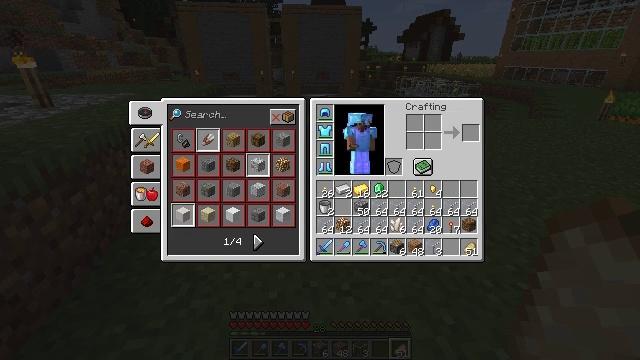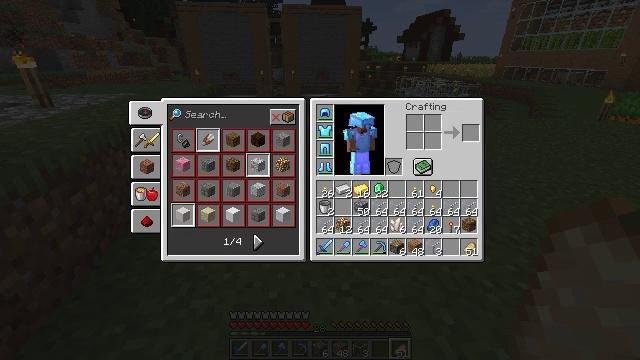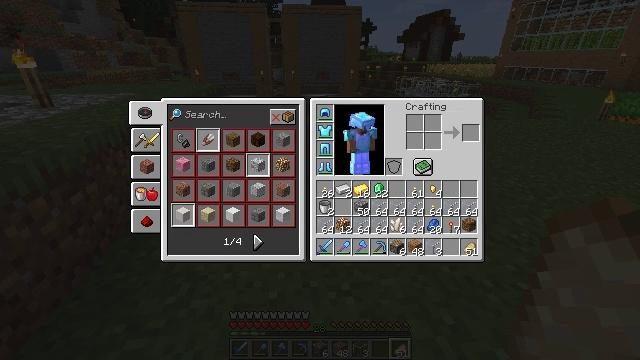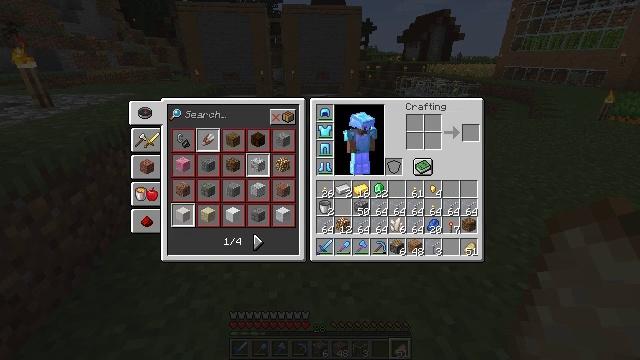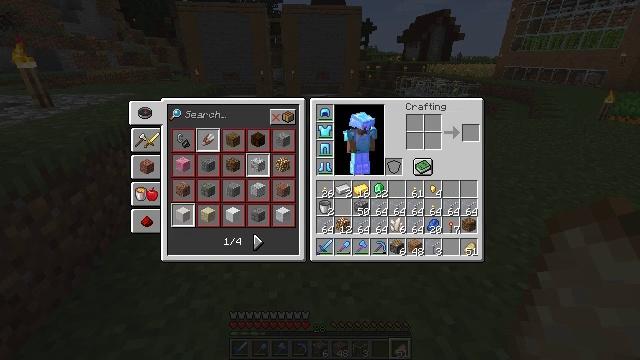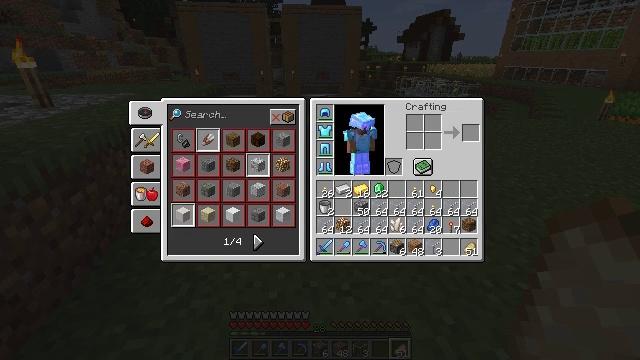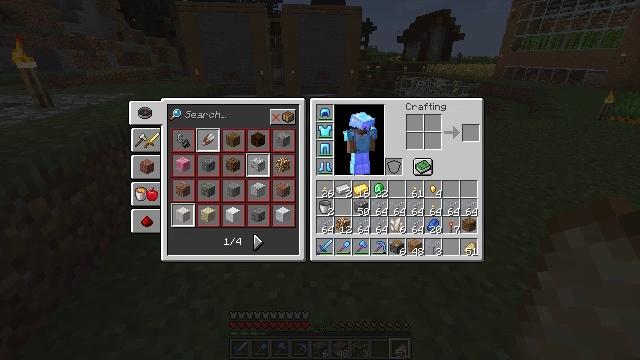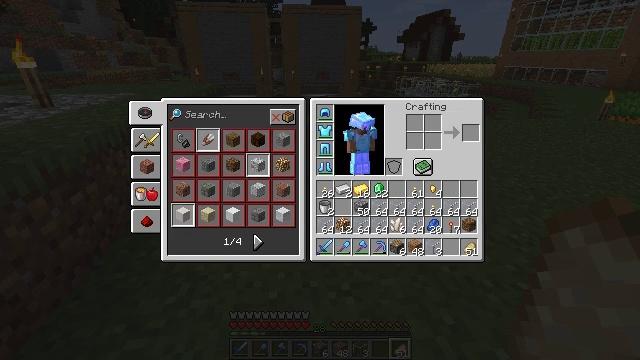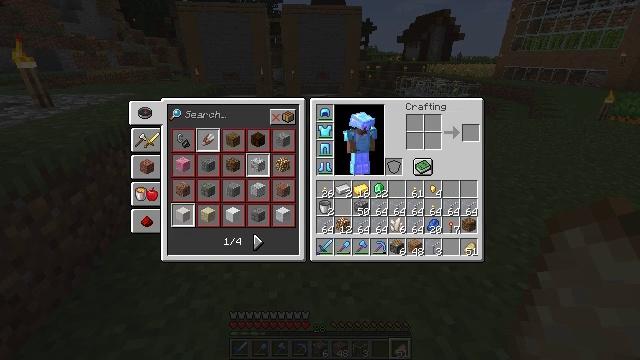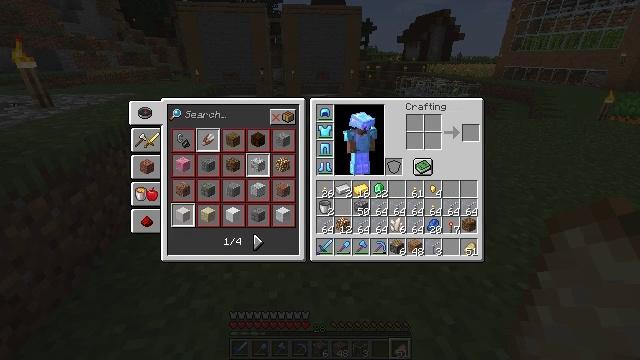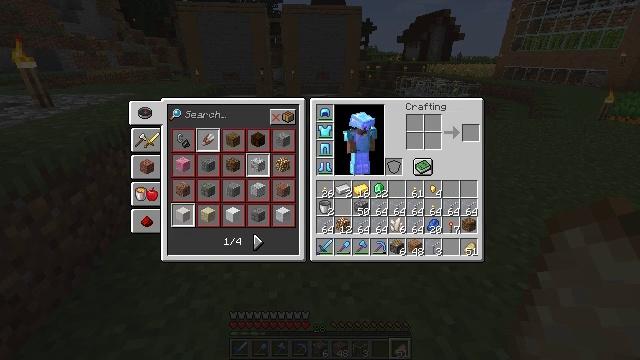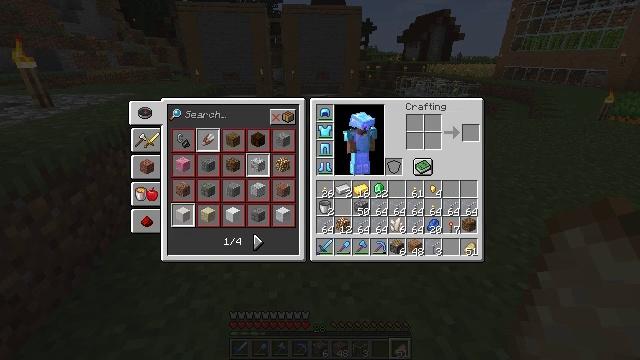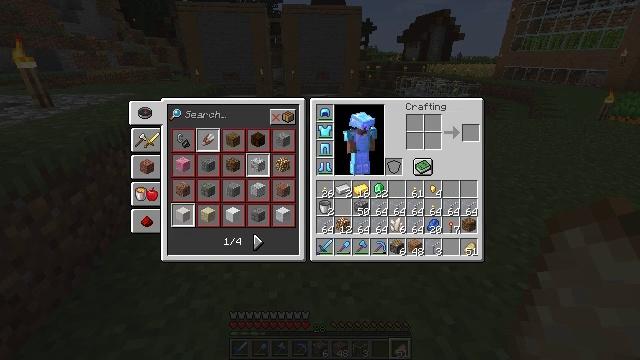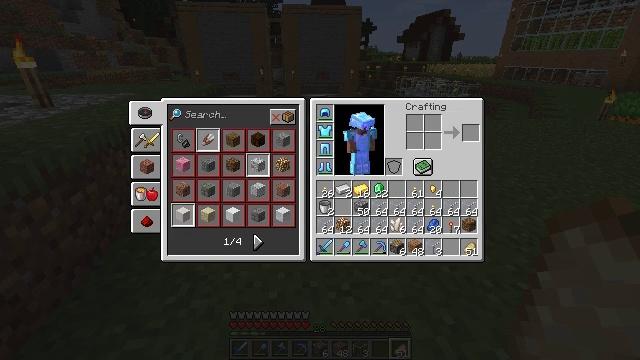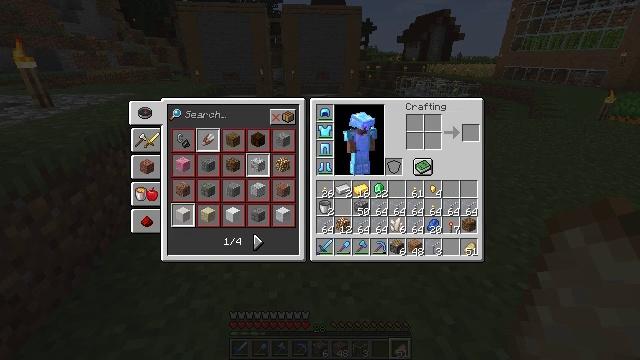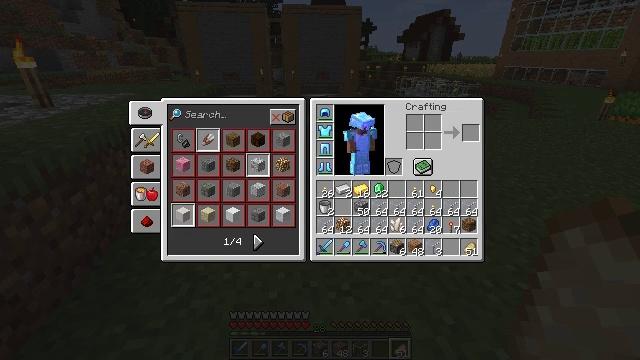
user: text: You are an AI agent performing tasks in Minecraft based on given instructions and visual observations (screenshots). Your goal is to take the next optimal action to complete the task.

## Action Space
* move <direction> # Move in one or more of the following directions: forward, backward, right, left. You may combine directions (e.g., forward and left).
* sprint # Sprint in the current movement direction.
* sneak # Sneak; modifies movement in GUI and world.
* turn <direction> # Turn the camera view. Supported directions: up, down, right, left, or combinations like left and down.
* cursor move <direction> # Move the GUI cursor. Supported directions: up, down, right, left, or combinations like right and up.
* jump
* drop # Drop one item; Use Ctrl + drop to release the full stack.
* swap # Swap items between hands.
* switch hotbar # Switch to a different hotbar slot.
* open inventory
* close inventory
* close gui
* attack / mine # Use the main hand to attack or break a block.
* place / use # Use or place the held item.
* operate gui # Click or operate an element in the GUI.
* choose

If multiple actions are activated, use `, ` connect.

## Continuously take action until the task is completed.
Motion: motion action
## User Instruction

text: Interact with the crafting table for redstone.
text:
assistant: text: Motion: cursor move down
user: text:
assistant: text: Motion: no_op
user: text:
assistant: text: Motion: no_op
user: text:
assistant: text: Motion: no_op
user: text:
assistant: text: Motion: no_op
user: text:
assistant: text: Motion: operate gui
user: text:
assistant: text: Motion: operate gui
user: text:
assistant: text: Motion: operate gui
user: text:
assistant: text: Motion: no_op
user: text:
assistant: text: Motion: no_op
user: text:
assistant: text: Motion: no_op
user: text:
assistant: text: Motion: no_op
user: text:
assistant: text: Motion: no_op
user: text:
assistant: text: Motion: no_op
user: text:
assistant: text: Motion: no_op
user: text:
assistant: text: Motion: no_op
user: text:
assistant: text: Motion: no_op
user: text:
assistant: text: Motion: no_op
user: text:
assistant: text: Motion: no_op
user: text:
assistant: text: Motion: no_op
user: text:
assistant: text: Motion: no_op
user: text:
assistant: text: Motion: no_op
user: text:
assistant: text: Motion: no_op
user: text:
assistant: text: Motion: no_op
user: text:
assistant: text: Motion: turn right
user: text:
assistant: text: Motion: turn right and down
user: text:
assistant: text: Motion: turn right and down
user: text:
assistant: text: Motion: turn right and down
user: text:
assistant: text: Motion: turn right
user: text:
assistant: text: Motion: no_op